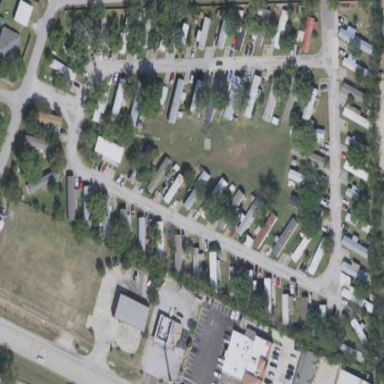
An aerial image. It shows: Residential area designated as trailer park.